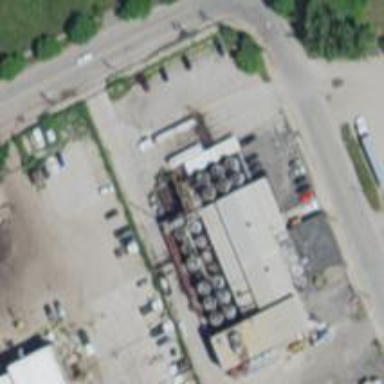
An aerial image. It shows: Industrial area dedicated to waste handling.